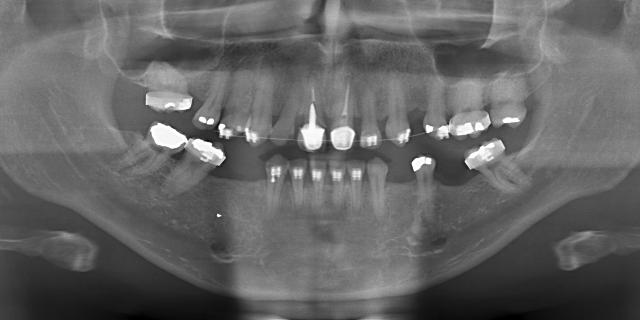
adult